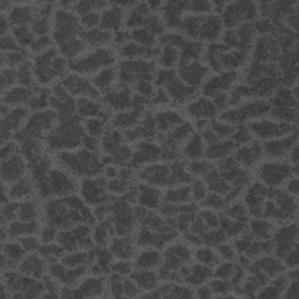
Label: frost